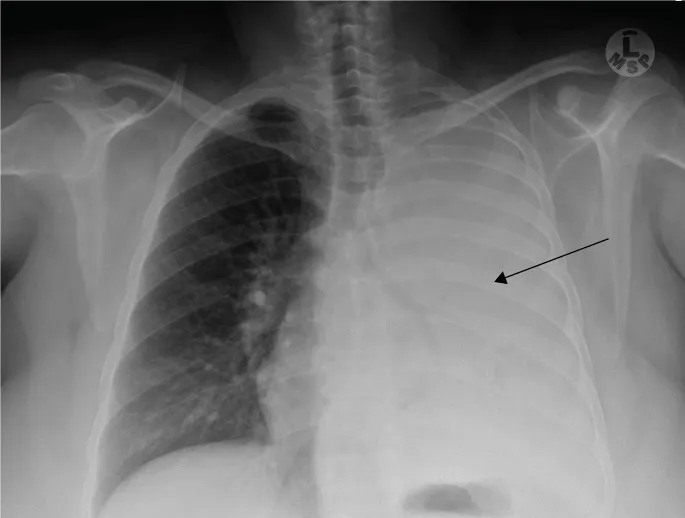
Chest X-ray image showing complete opacification of the left lung.
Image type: radiology (x_ray)